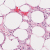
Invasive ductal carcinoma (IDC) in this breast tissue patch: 0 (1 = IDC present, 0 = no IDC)